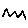
Label: zigzag